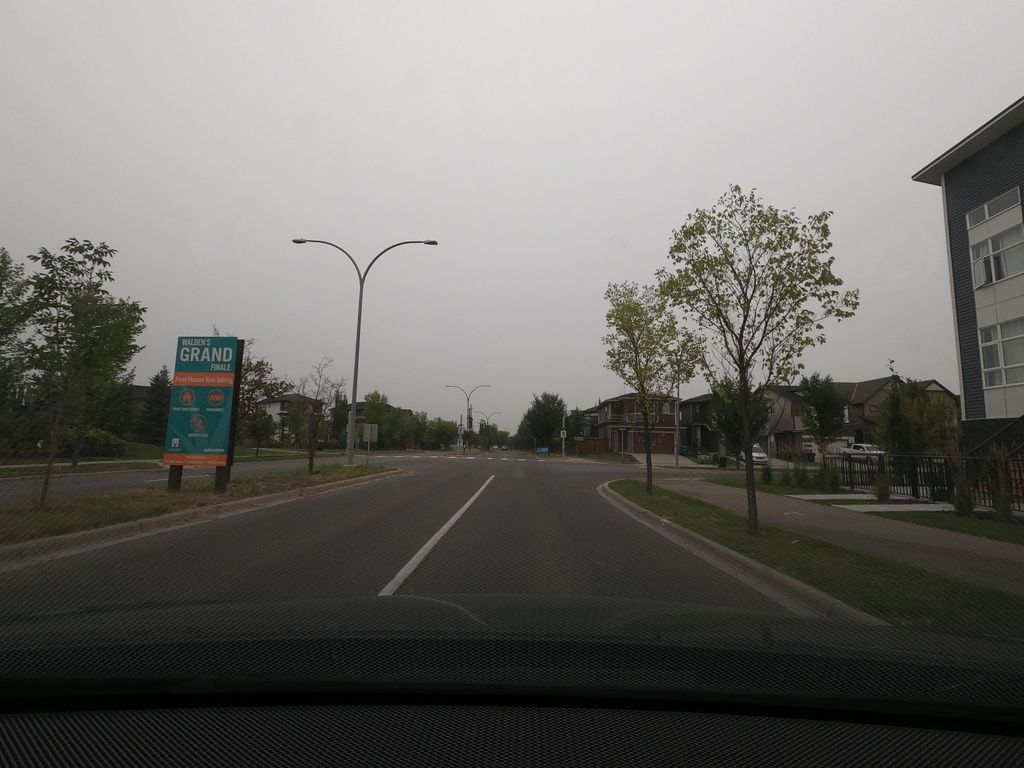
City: calgary